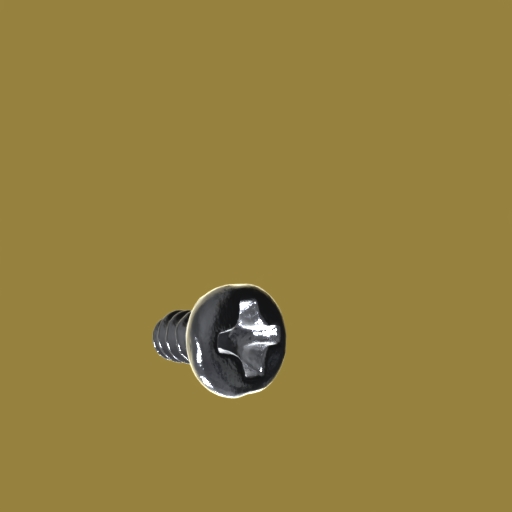
Label: screw